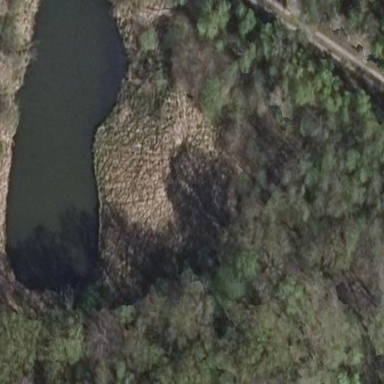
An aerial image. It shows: Reedbed in wetland area.